Interaction volume radius: 10 \u00c5
Interaction volume height: 15 \u00c5
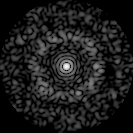
Disorder parameter: 0.8421